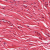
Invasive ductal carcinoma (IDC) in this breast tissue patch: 0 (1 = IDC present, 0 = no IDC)